Question: When editing HTML in Visual Web Developer Express 2010 syntax errors in the markup are highlighted (with green squiggly lines) as warnings (see example below).

Is there a keyboard shortcut to jump to next warning within current document?
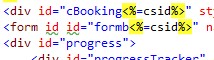
Answer: Press + + or change the 'View.NextError' keyboard shortcut in options.